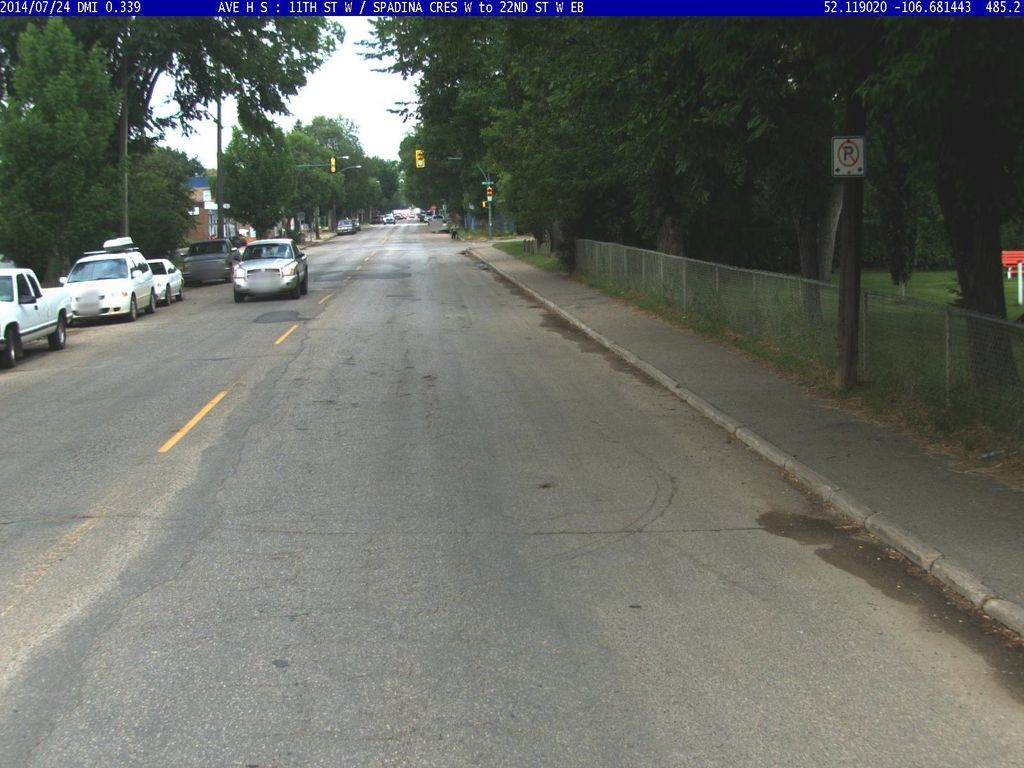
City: saskatoon